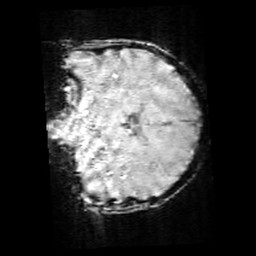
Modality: SWI
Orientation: coronal
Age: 9
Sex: male
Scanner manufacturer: siemens
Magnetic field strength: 3 T
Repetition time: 0.027 s
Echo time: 0.02 s